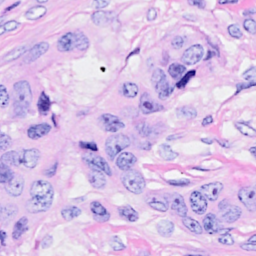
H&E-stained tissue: Breast